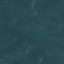
Land use / land cover: Forest